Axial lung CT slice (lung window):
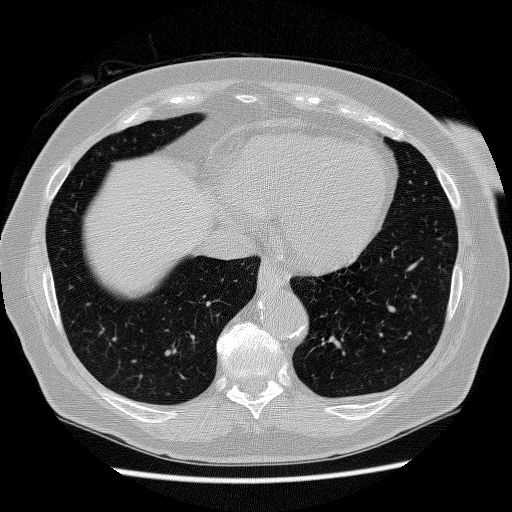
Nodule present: no